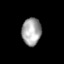
Tissue: skin
Cell type: Epithelial cells
Senescence score: 0.2228
Nuclear area (px): 516
Mean DAPI intensity: 165.713